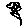
Label: flower